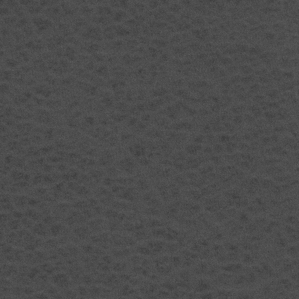
Label: frost